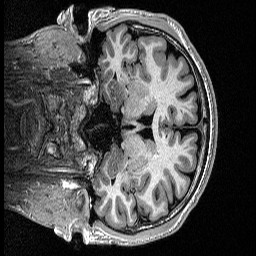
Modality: T1w
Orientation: coronal
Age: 24
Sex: male
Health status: healthy
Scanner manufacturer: siemens
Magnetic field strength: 1.5 T
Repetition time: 2.73 s
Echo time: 0.00357 s